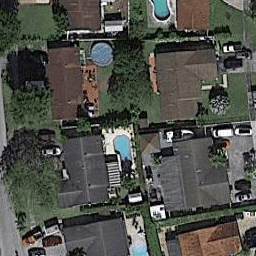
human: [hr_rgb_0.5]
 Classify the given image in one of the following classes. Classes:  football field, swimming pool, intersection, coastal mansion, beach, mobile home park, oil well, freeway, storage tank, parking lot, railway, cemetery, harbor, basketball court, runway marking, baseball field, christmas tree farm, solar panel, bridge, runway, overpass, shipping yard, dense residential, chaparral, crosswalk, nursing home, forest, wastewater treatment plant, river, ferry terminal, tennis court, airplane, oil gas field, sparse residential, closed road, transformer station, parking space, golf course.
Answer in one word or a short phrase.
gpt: dense residential